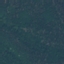
Label: Forest